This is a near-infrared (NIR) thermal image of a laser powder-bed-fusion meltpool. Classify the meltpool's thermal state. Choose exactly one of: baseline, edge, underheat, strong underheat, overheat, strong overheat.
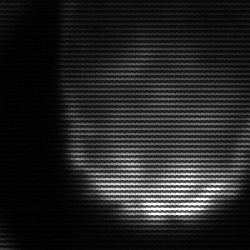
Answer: edge